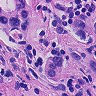
Metastatic tissue present: yes